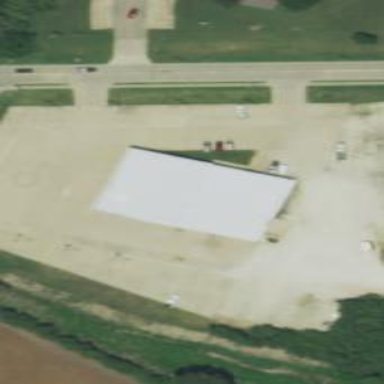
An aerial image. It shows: Building that houses car shop.